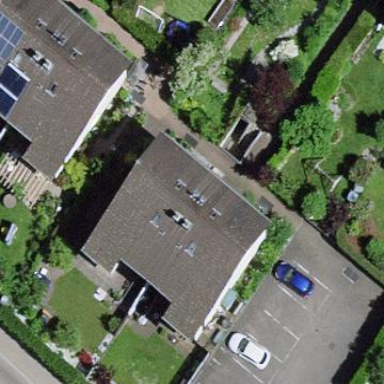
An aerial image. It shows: Semidetached house.